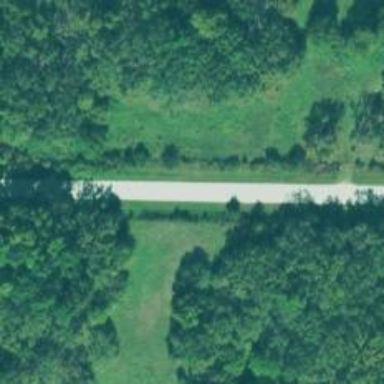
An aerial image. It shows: Unclassified road with asphalt surface.